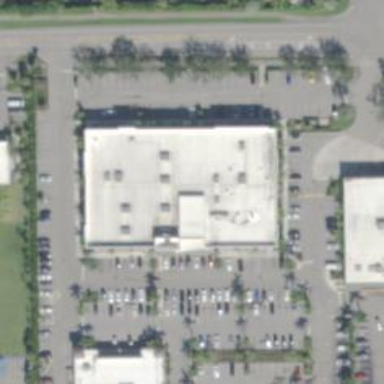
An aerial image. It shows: Fitness centre on leisure land.